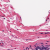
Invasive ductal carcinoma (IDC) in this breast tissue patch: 0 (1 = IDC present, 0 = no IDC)